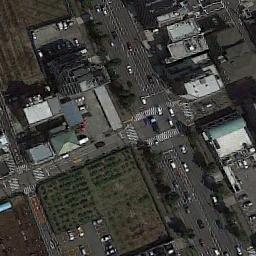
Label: intersection